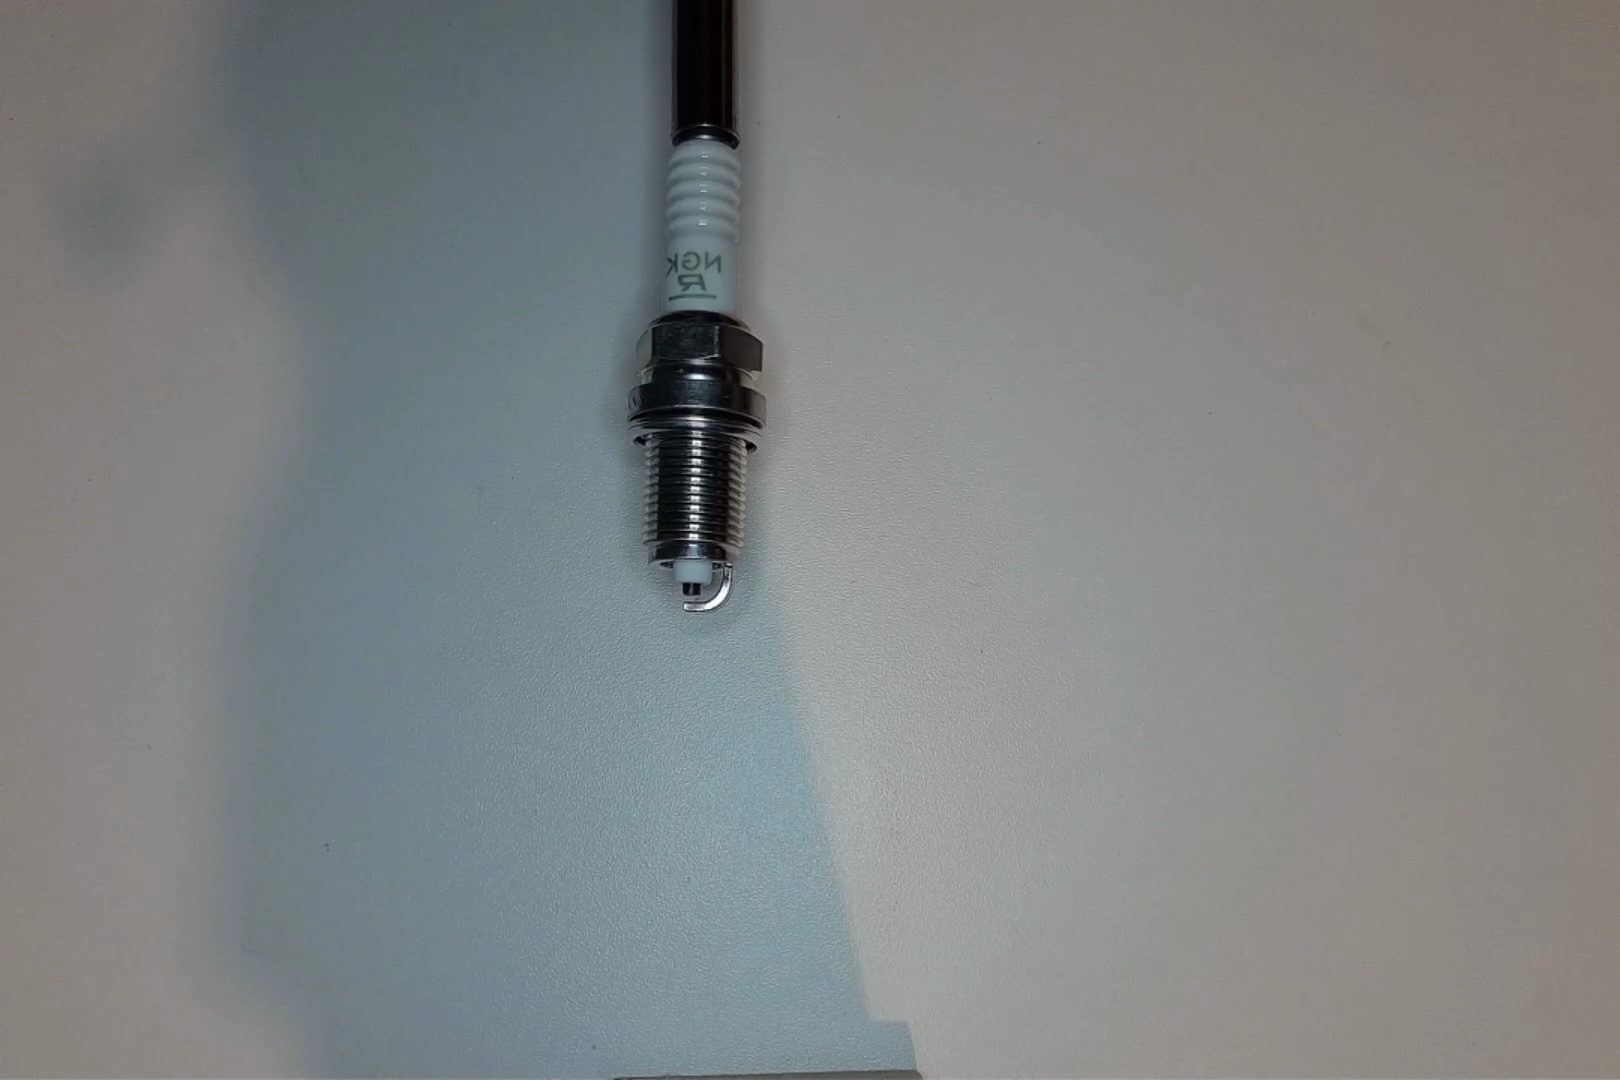
Label: normal